Current action and preconditions to check: trajectory_clear

Your task: For each precondition in the list above, predict whether it will hold at this action.

Consider the current scene as observed from the mobile robot's camera, and analyze the predicted future states of all dynamic agents (e.g., people, animals, vehicles, or any moving entities) within the NEXT SECOND.

IMPORTANT: Only answer "very likely" if you are absolutely certain—based on strong, clear evidence—that a dynamic agent will violate the precondition in the predicted future state. Do NOT answer "very likely" for unlikely, ambiguous, or low-probability risks.

Ask yourself for each precondition: Is there a high probability, with clear and convincing evidence, that the predicted future states of any dynamic agent will interfere with the predicted future state of the currently executing action within the NEXT SECOND, causing that precondition to fail?

Assess the risk level based on these predictions. Use "likely" or "very likely" if motions create a clear risk of interference.

Use "neutral" or "improbable" if agents are nearby but their predicted paths are clearly diverging or non-conflicting.

Failure Risk Categories: "very improbable", "improbable", "neutral", "likely", "very likely"

Answer Format: Output ONLY the probability_of_failure value from these categories: "very improbable", "improbable", "neutral", "likely", "very likely"

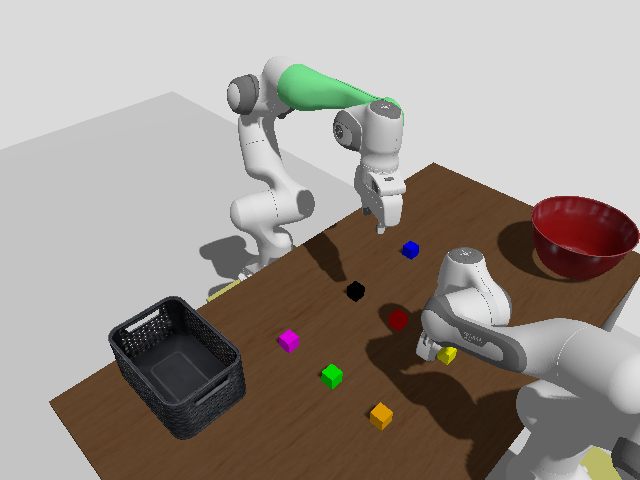

Answer: very improbable